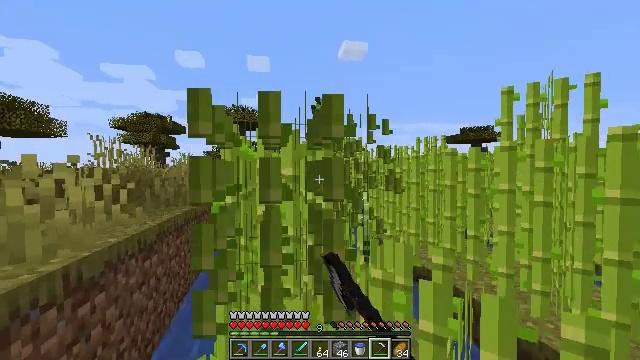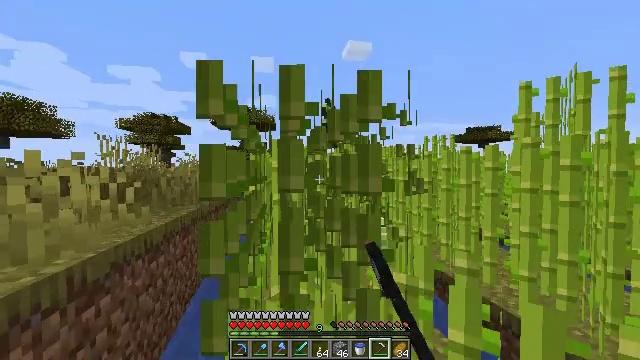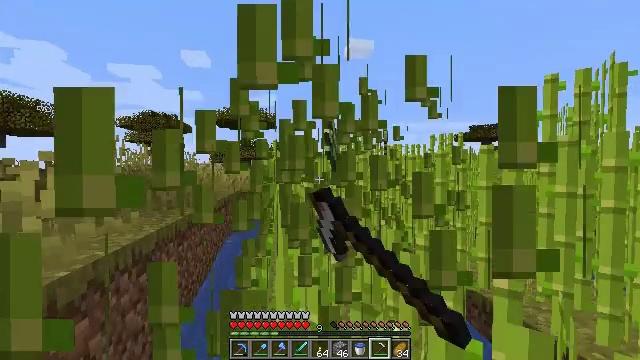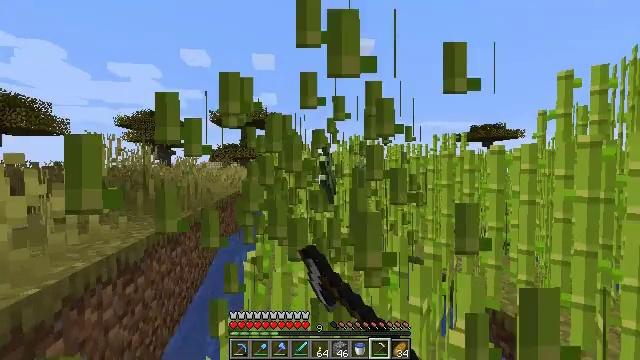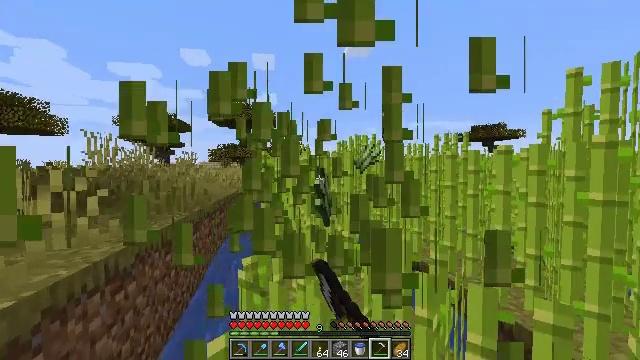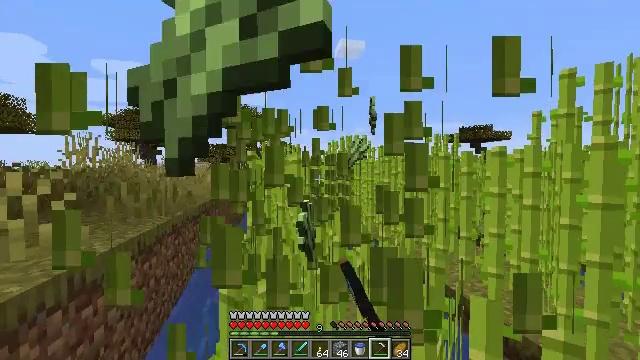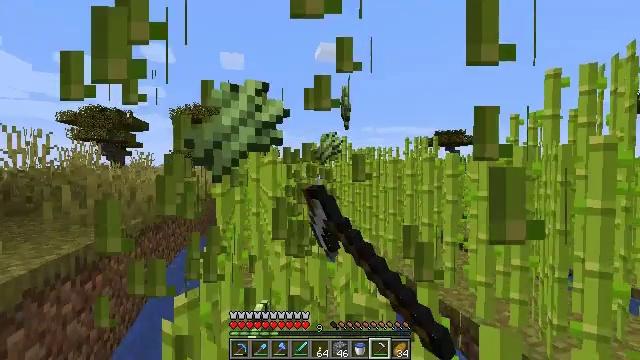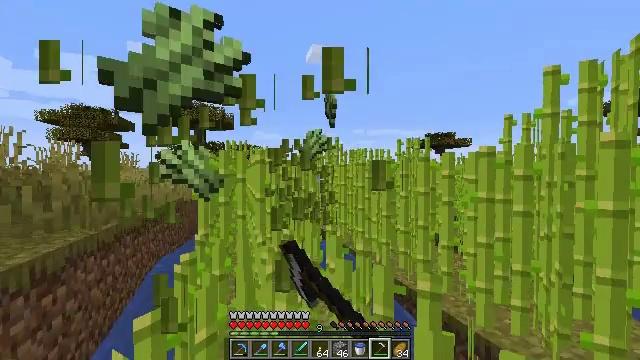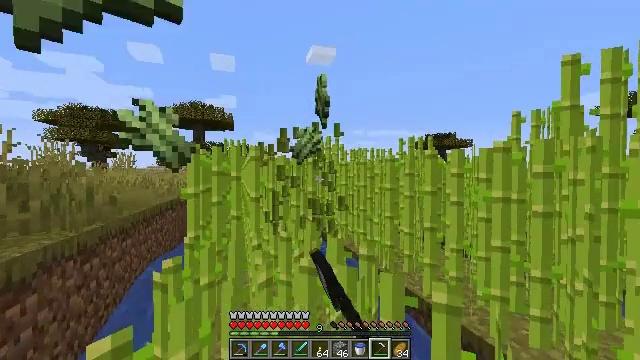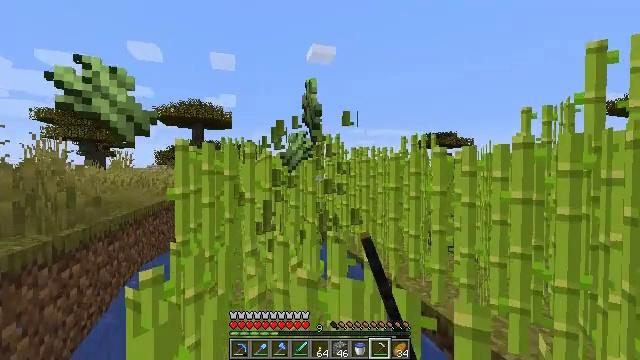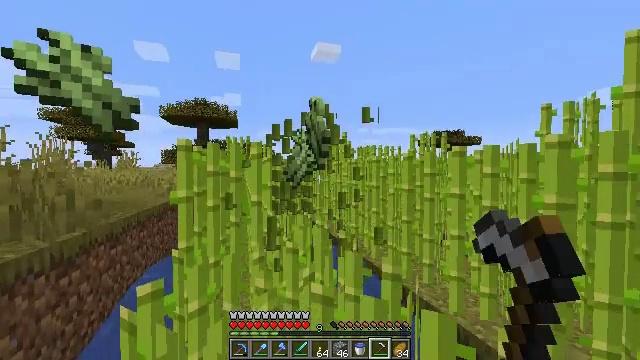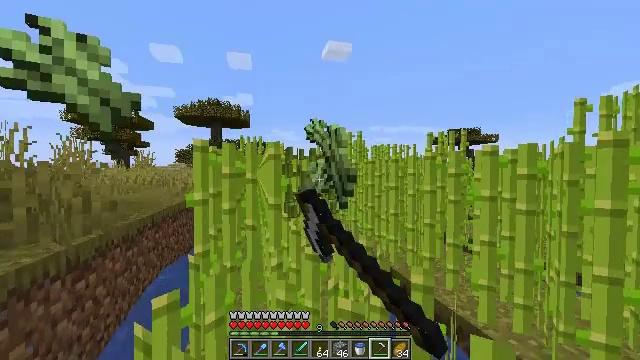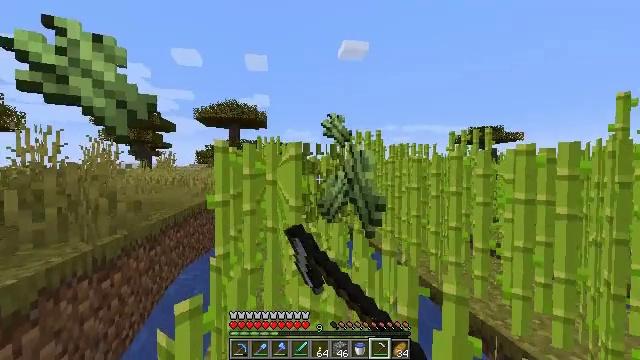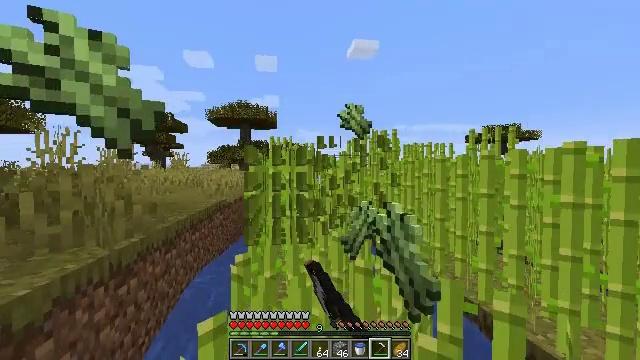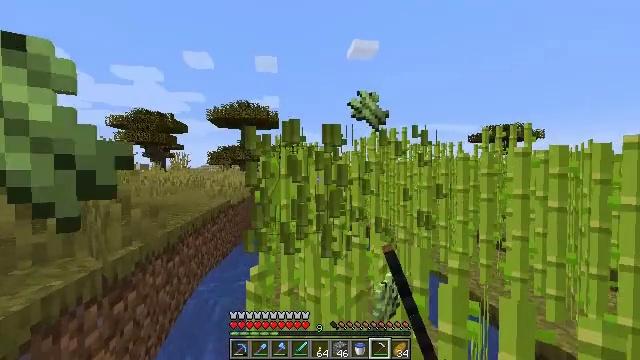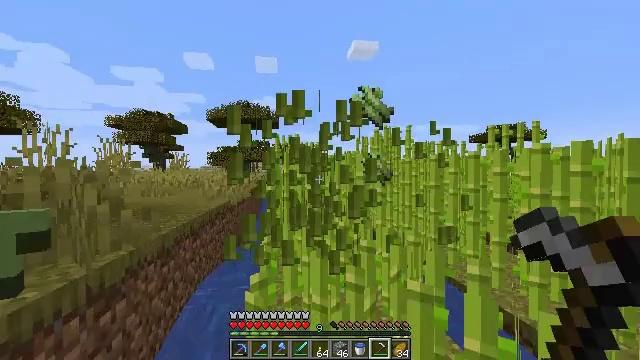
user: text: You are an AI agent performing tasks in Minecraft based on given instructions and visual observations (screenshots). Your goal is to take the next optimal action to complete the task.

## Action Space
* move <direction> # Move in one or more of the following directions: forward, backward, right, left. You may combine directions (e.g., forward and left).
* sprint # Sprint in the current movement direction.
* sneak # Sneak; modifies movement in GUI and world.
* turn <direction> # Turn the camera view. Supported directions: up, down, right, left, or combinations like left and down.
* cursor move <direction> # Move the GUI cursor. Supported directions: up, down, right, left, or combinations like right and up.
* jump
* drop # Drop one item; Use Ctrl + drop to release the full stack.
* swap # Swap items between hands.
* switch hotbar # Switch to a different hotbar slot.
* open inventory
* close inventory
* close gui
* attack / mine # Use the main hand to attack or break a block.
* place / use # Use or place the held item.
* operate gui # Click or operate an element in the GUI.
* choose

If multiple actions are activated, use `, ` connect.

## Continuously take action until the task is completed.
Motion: motion action
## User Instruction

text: Break the sugar cane.
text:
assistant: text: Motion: move forward, attack / mine
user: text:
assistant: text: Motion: move forward, attack / mine
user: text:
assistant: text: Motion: move forward, attack / mine
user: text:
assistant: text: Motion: move forward, attack / mine
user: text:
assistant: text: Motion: move forward, turn right, attack / mine
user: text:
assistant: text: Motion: move forward, turn right, attack / mine
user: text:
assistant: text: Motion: move forward, turn right, attack / mine
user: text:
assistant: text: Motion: move forward, attack / mine
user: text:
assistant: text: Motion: move forward, attack / mine
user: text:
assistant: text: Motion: move forward and move left, turn left, attack / mine
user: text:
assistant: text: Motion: move forward and move left, turn left, attack / mine
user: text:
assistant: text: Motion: move forward and move left, turn left, attack / mine
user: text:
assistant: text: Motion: move forward and move left, turn left, attack / mine
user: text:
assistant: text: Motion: move forward, attack / mine
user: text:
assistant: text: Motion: move forward, attack / mine
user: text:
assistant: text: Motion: move forward, attack / mine
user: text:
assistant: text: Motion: move forward, turn right, attack / mine
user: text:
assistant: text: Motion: move forward, turn right, attack / mine
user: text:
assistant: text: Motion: move forward, turn right, attack / mine
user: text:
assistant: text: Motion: move forward, turn right, attack / mine
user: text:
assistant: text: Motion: move forward, attack / mine
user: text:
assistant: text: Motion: move forward, attack / mine
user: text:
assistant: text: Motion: move forward, attack / mine
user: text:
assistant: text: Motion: move forward and move left, turn left, attack / mine
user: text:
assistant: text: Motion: move forward and move left, turn left, attack / mine
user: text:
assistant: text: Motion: move forward and move left, turn left, attack / mine
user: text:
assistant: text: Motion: move forward and move left, turn left, attack / mine
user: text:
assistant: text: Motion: move forward and move left, turn left, attack / mine
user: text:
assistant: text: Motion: move forward and move left, attack / mine
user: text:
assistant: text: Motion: move forward, attack / mine